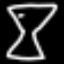
Label: hourglass